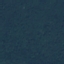
Land use / land cover class: Forest